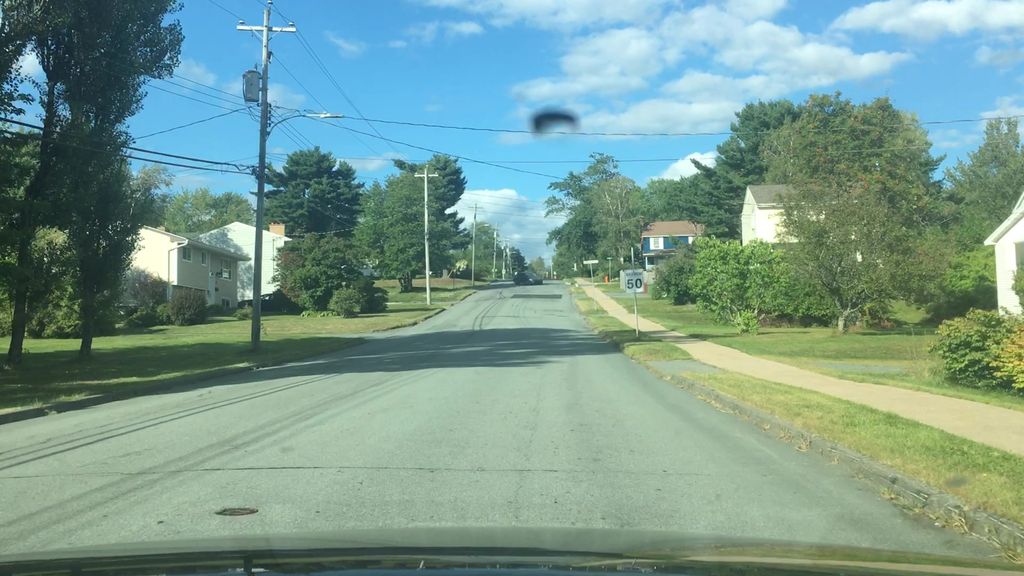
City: halifax